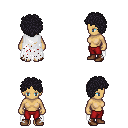
a pixel art fantasy rpg character, female body template, human, tanned skin, white tattered cape, red pants, raven curly afro hairstyle, brown shoes, four views (front, back, left, right), 2x2 character sprite sheet, small pixel art, hard edges, no anti-aliasing